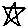
Label: star